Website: apple
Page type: customer-info-address
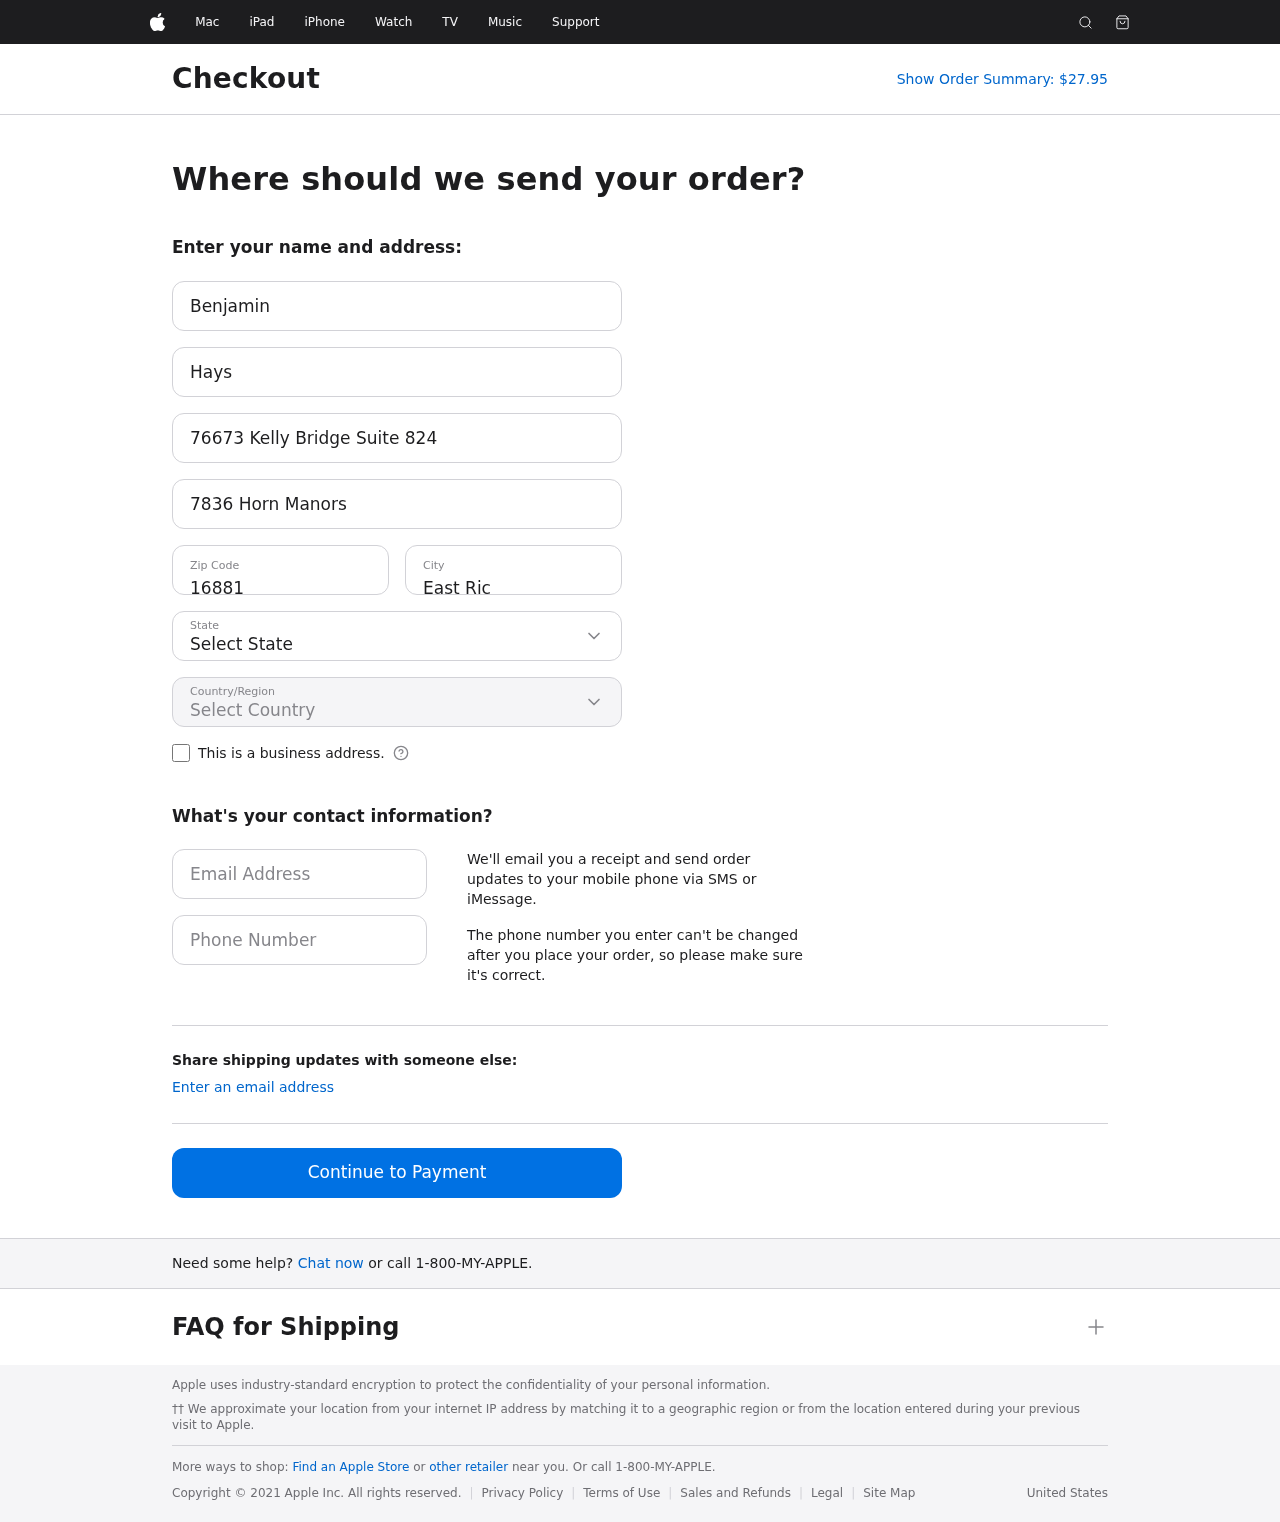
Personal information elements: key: PII_CITY
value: East Richard
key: PII_COUNTRY
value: United States
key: PII_EMAIL
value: benjamin.hays@gmail.com
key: PII_FIRSTNAME
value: Benjamin
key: PII_LASTNAME
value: Hays
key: PII_PHONE
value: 4697687992
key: PII_POSTCODE
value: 16881
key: PII_STATE
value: GU
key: PII_STREET
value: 76673 Kelly Bridge Suite 824
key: PII_STREET2
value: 7836 Horn Manors
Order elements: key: ORDER_TOTAL
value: Show Order Summary: $27.95